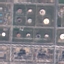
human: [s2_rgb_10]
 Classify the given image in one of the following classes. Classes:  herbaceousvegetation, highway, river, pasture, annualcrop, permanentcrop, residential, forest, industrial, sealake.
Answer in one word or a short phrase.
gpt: Industrial